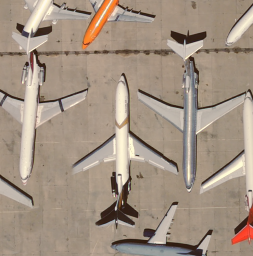
Label: airplane